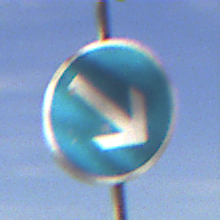
Verkehrszeichen: VorgeschriebeneVorbeifahrtRechts
Umgebung: Outdoor, RoadRail
Tageszeit: MorningAfternoon
Wetter: PartlyCloudy
Licht: Natural
Jahreszeit: NotSpecified
Kontrast: HighContrast